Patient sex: M
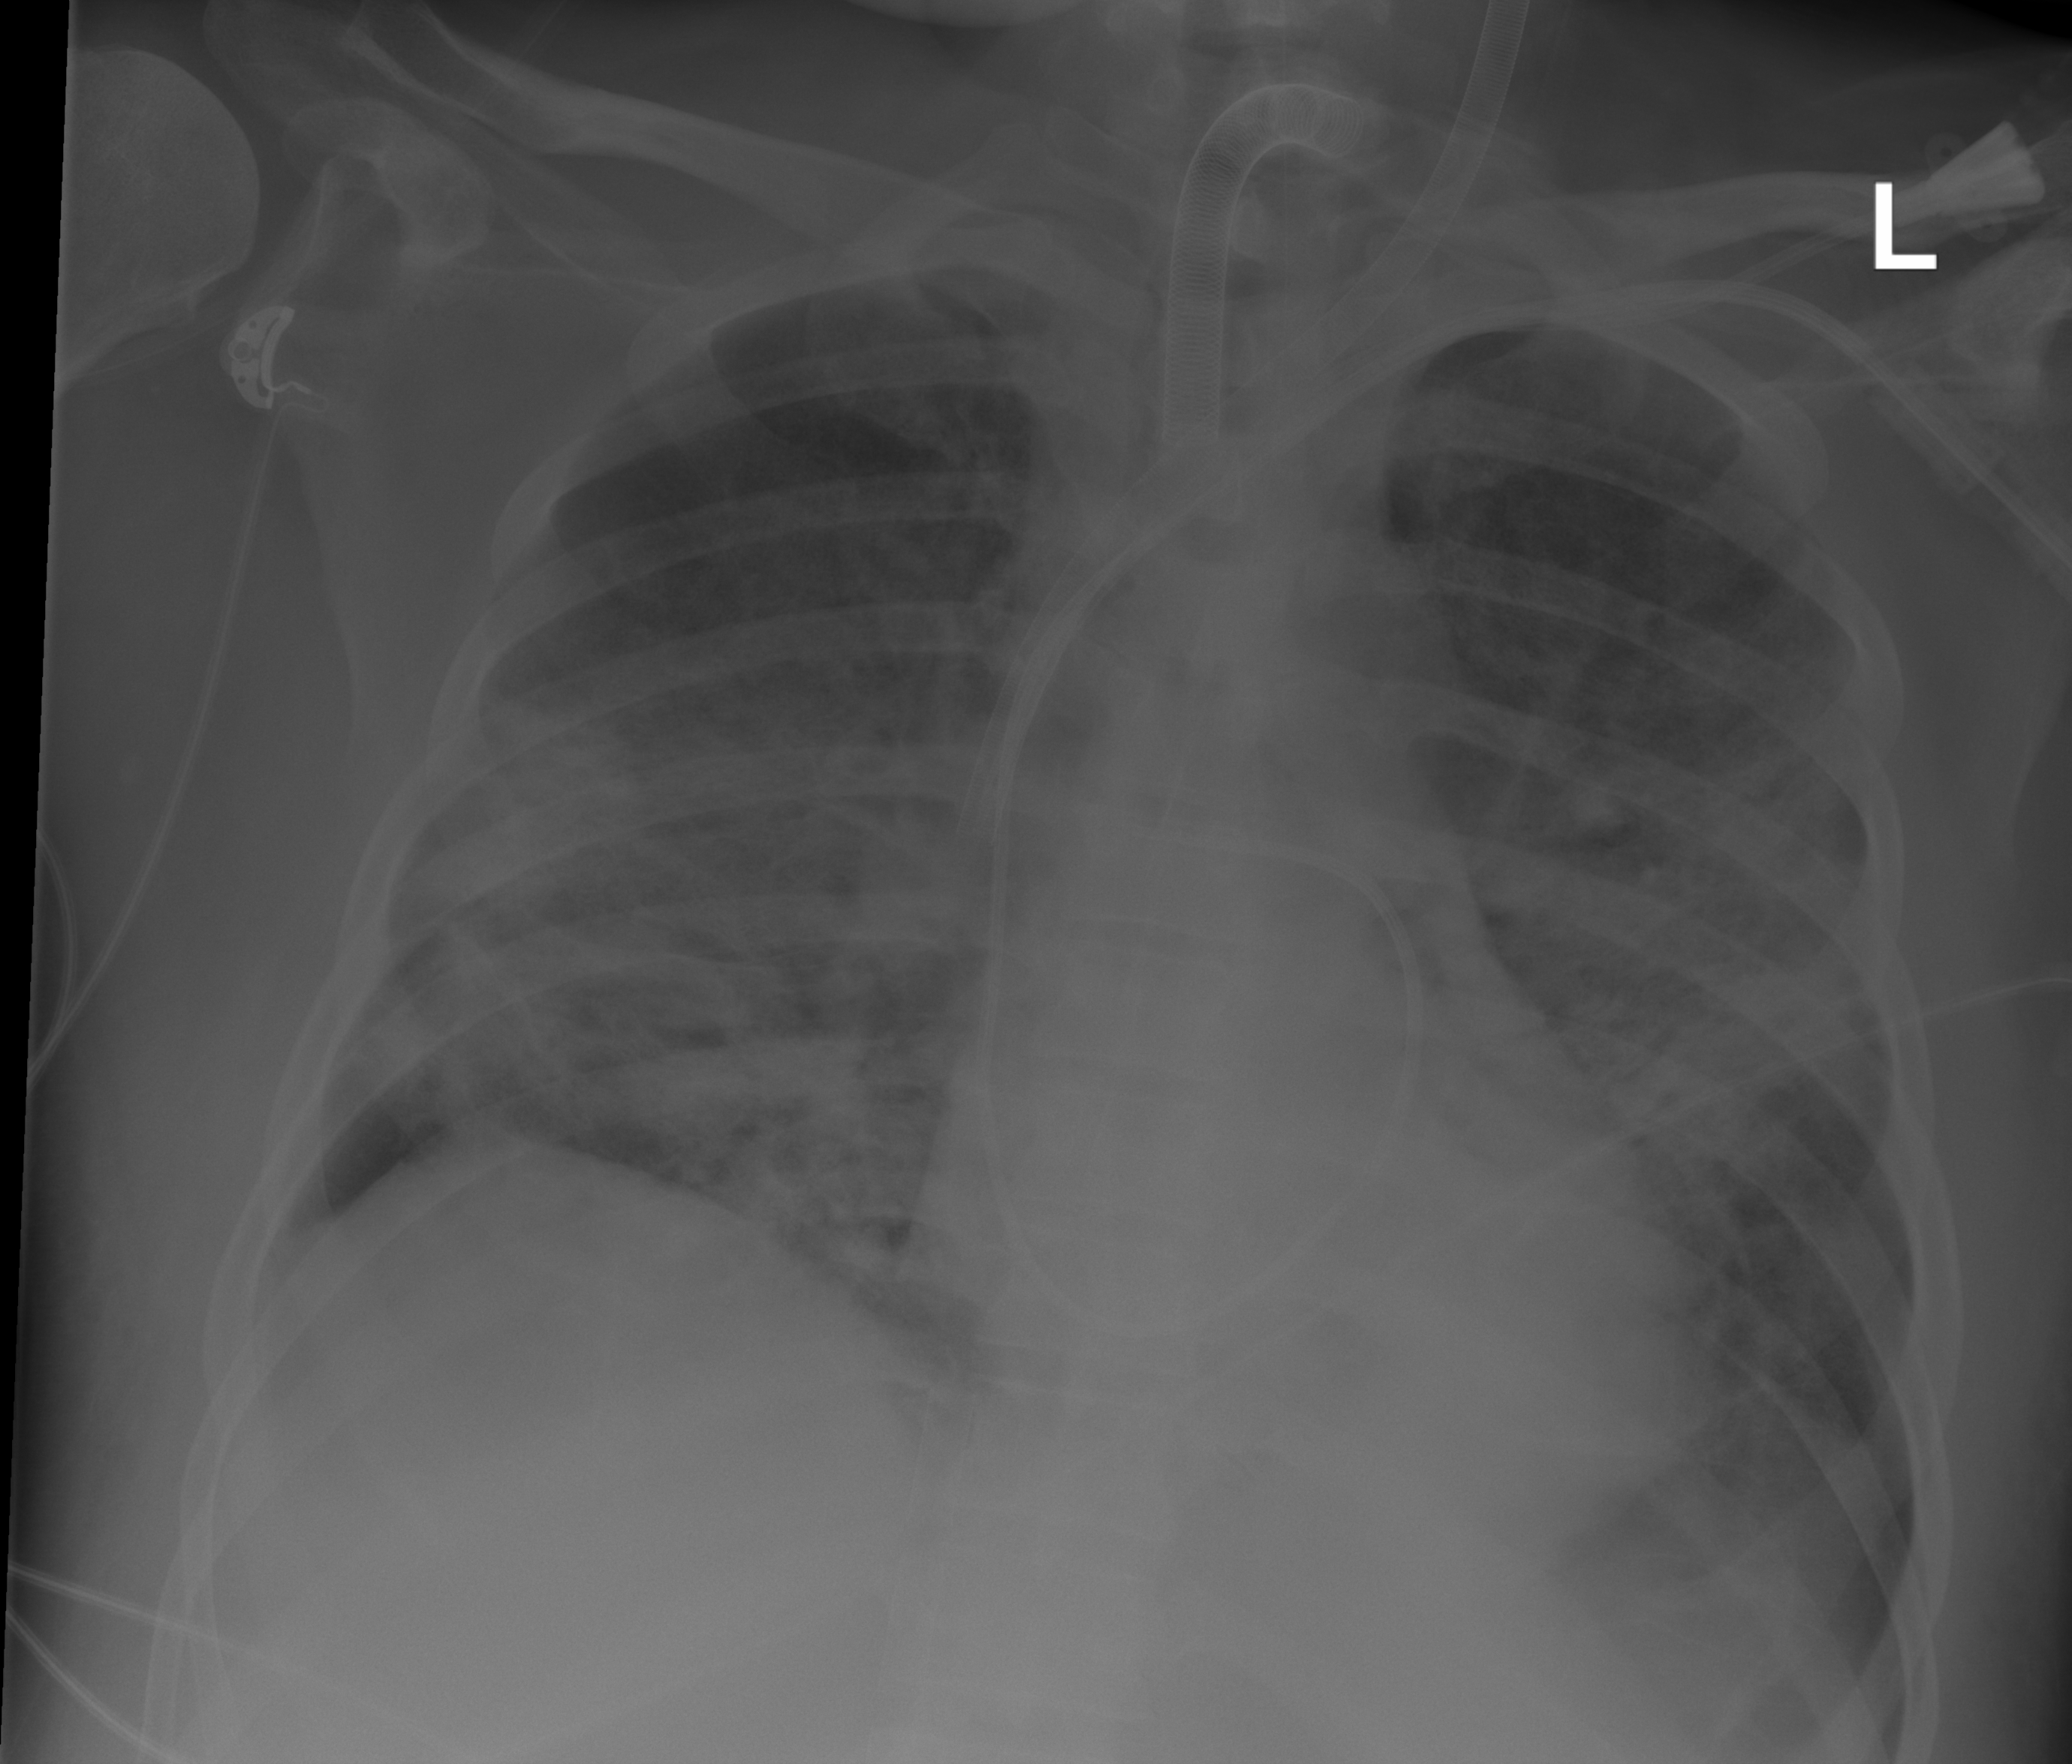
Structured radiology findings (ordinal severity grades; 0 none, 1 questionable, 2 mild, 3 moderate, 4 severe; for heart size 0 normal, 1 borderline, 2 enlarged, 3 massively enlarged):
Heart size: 0
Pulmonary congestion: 2
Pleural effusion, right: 2
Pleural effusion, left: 2
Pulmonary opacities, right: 3
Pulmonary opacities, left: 3
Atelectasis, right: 3
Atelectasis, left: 2